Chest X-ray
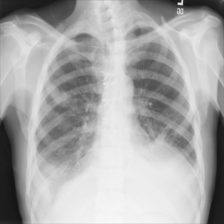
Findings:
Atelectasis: negative
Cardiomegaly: negative
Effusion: positive
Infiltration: negative
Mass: negative
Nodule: negative
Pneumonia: negative
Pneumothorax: negative
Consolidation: negative
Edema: negative
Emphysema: negative
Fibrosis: negative
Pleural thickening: negative
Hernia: negative